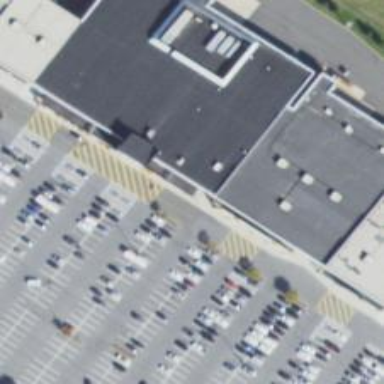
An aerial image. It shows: Supermarket located in building.